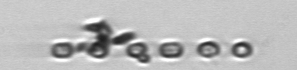
Label: Skeletonema